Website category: jobs
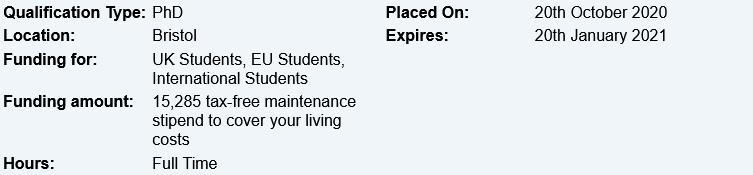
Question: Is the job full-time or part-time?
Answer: Full Time

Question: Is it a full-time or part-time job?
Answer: Full Time

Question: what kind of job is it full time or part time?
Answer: Full Time

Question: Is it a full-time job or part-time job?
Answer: Full Time

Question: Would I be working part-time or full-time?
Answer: Full Time

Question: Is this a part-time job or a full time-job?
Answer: Full Time

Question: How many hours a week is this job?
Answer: Full Time

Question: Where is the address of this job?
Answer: Bristol

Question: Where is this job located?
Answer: Bristol

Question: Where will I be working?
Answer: Bristol

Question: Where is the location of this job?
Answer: Bristol

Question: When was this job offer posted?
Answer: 20th October 2020

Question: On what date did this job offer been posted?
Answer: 20th October 2020